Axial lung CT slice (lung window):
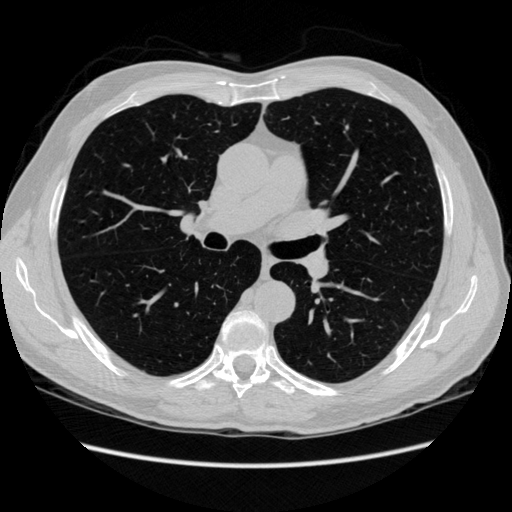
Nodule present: no